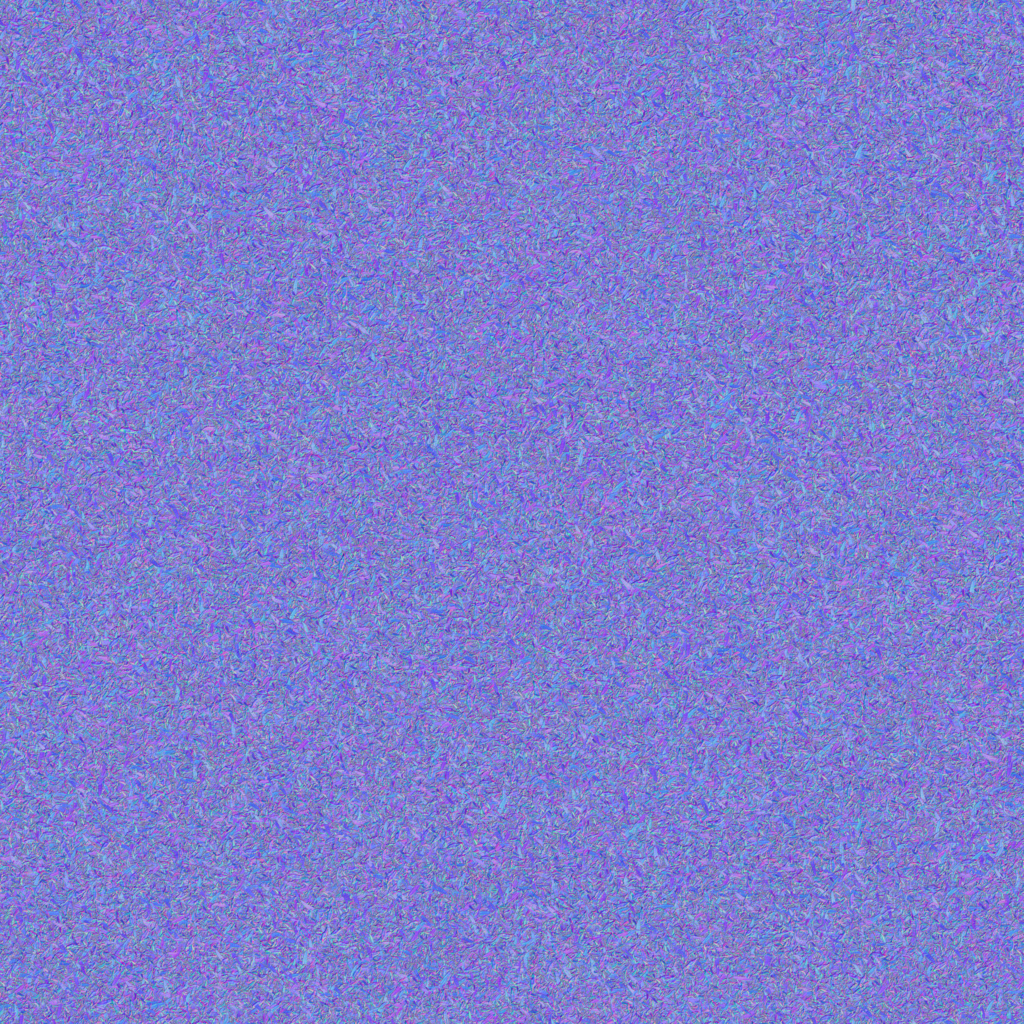
Texture map type: NormalDX